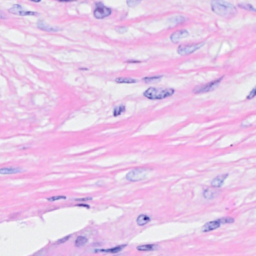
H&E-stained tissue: Breast